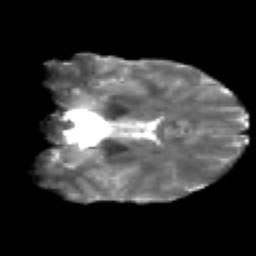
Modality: T2w
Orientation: coronal
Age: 26
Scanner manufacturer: siemens
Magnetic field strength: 3 T
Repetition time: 2.2 s
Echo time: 0.084 s